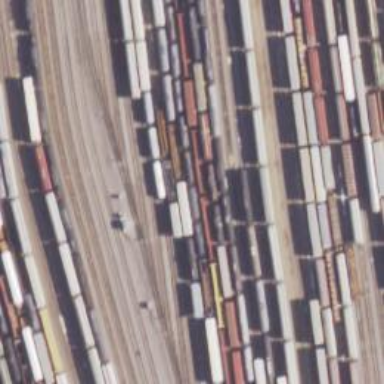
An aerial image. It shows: Railway yard used for servicing trains.